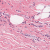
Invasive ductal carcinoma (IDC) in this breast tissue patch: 0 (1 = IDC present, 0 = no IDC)